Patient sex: M
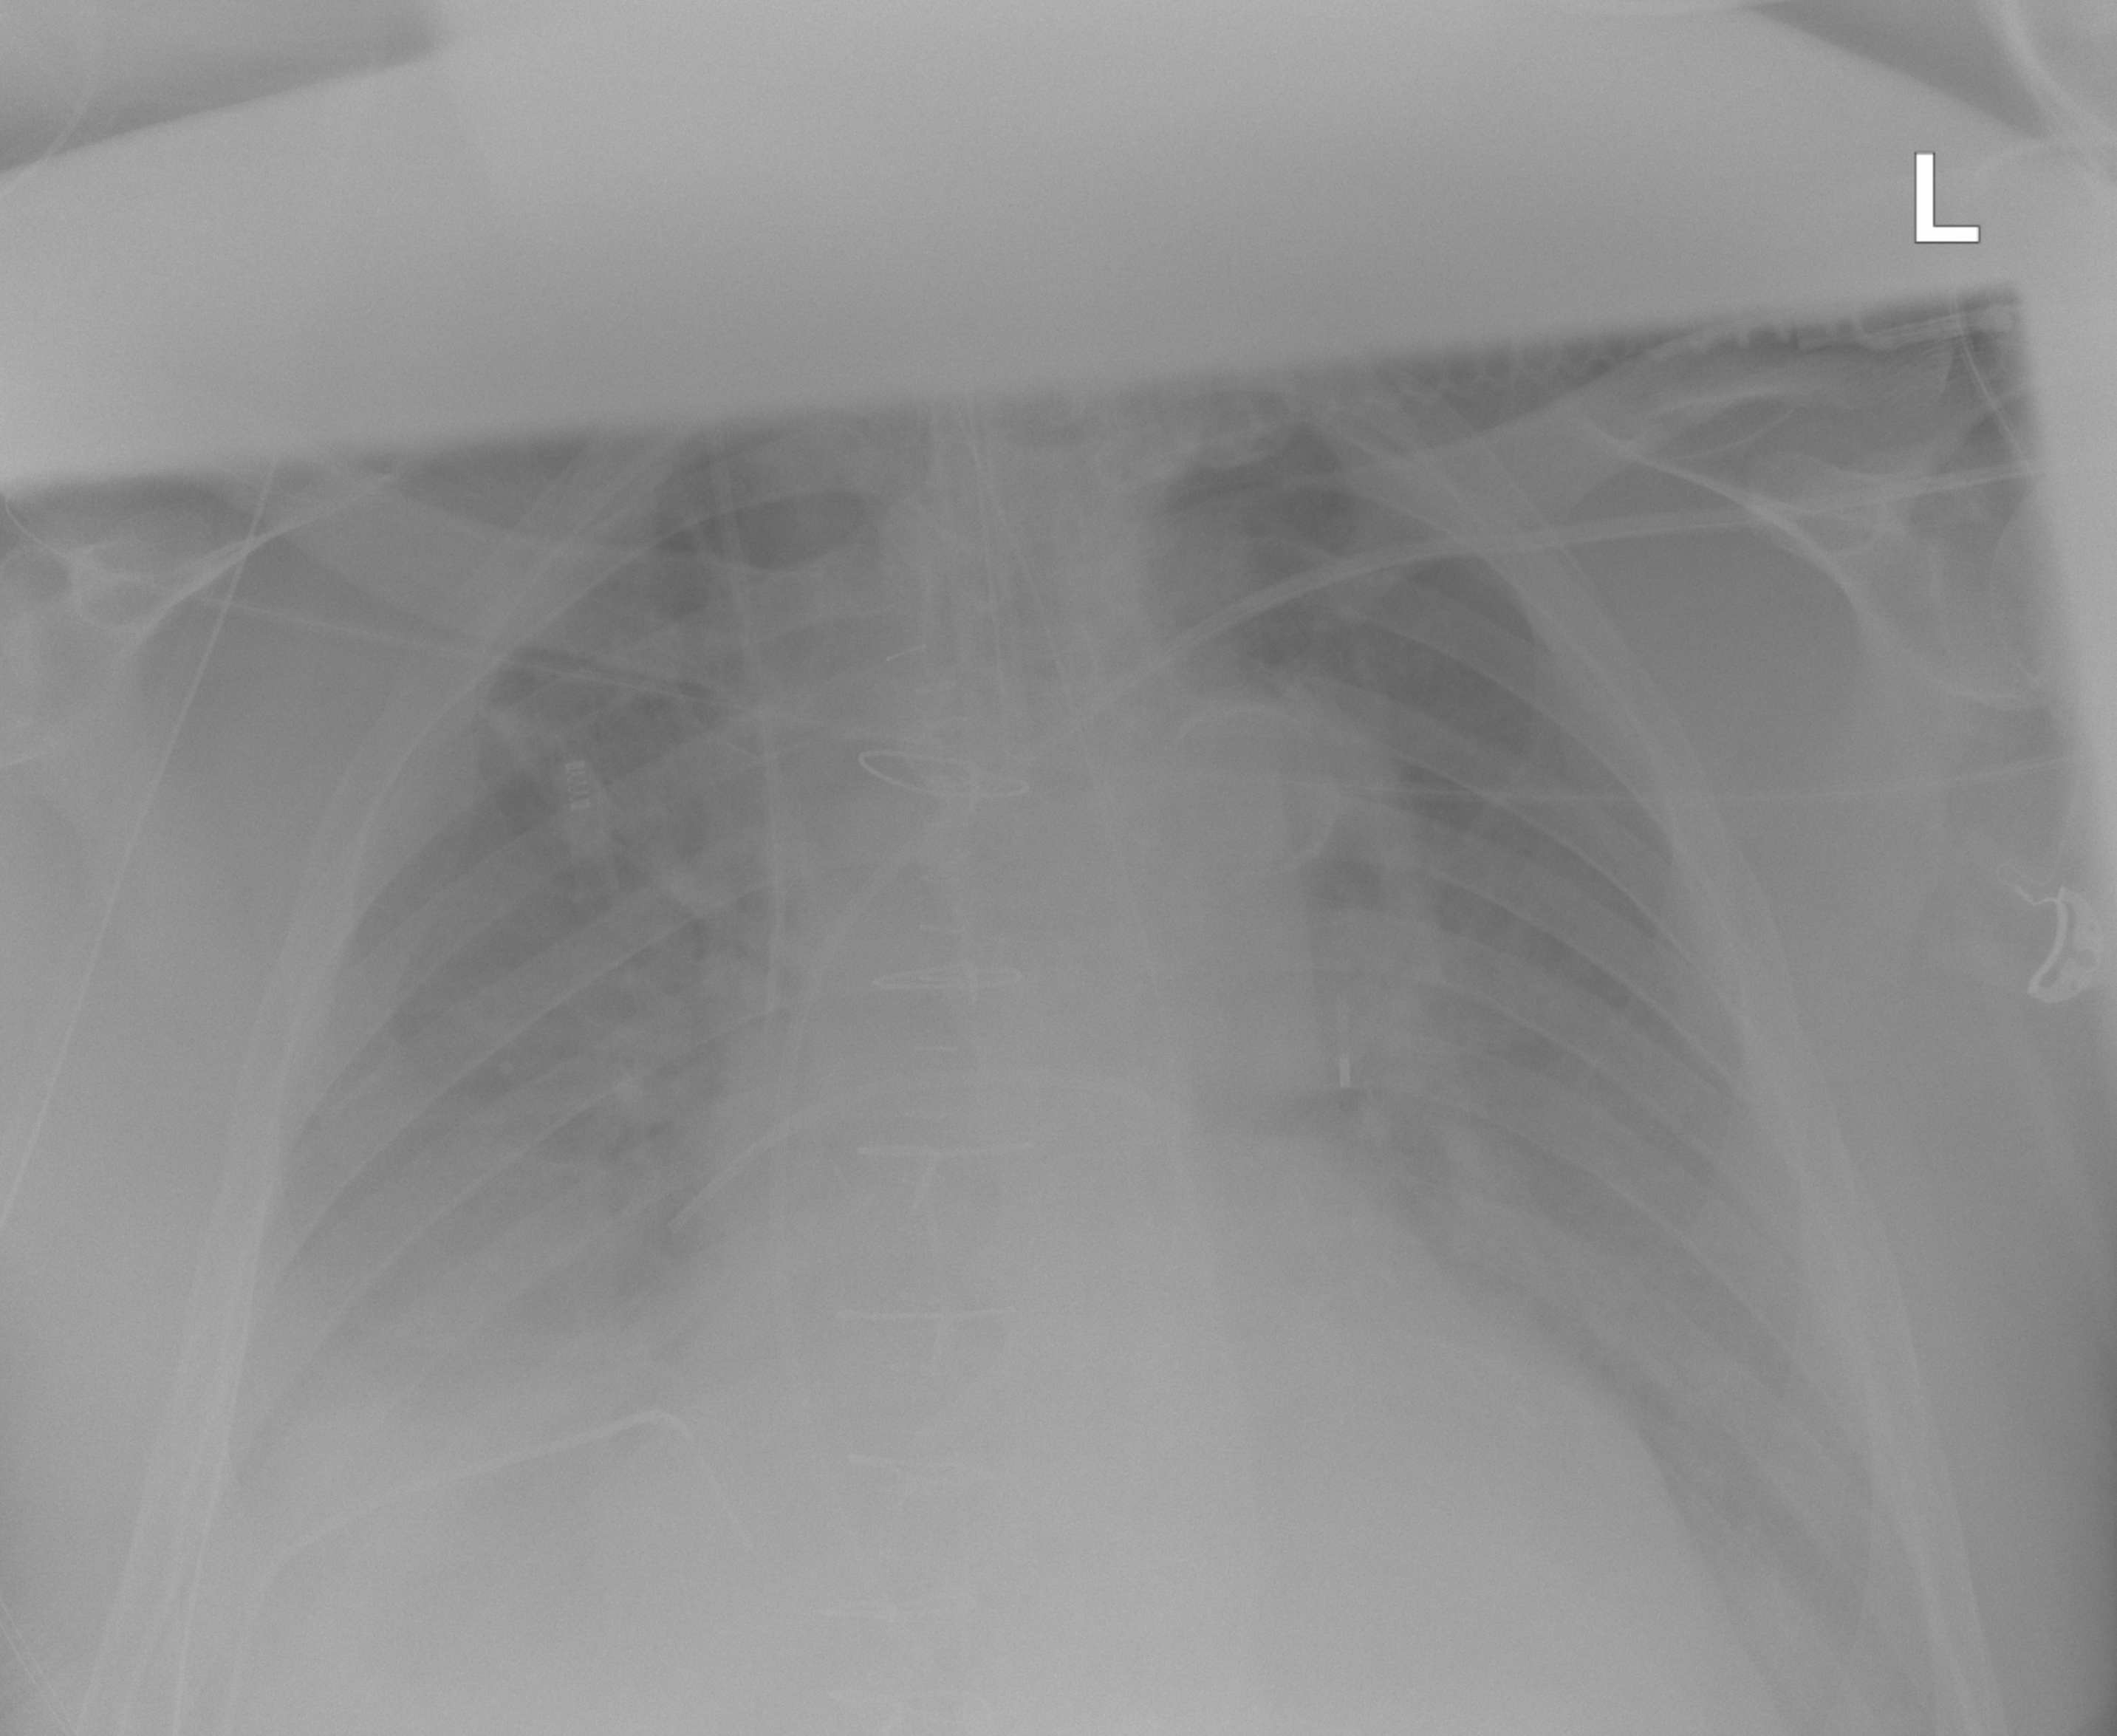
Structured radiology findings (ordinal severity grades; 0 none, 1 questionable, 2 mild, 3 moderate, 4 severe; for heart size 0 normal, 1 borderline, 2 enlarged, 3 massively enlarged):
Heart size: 2
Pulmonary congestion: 2
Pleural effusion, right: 2
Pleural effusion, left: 0
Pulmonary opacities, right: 2
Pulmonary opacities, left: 0
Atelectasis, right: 2
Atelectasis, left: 0